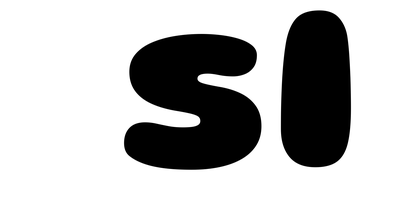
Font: Gluten_ExtraBold